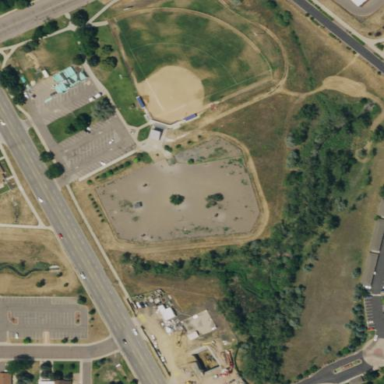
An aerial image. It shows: Dog park for leisure land.